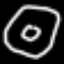
Label: donut